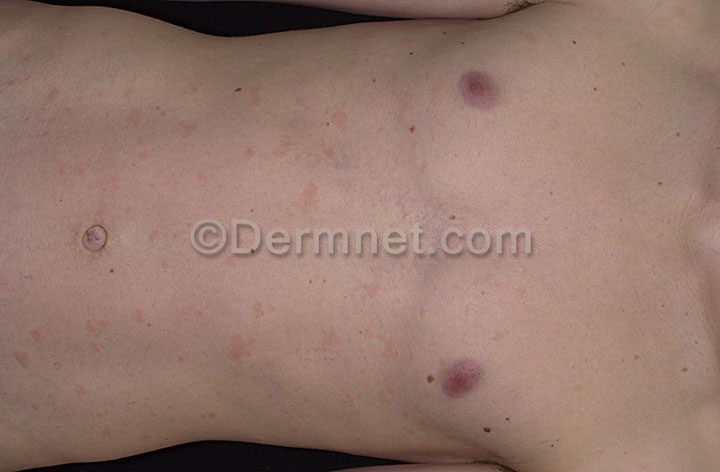
Disease: Psoriasis pictures Lichen Planus and related diseases